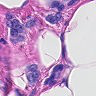
Metastatic tissue present: yes